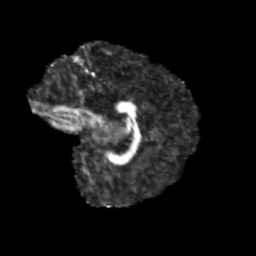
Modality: FA
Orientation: sagittal
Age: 13
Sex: male
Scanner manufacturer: siemens
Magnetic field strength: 3 T
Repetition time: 3.8 s
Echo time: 0.07 s